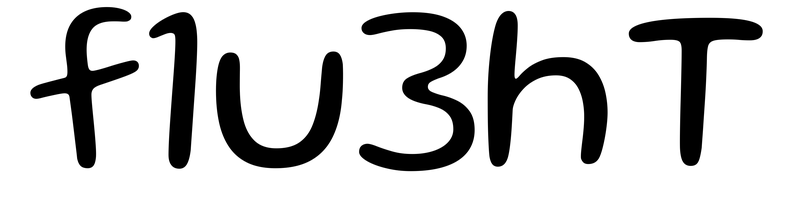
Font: Gluten_Light